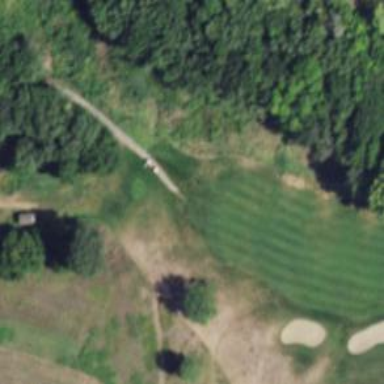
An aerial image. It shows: Path used for both walking and golf.